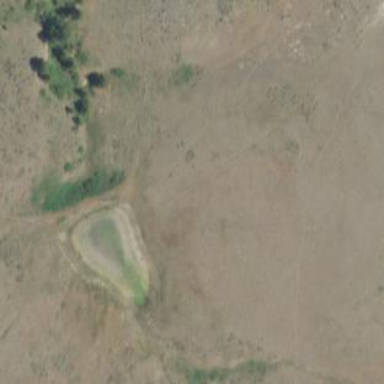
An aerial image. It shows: Reservoir.